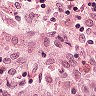
Metastatic tissue present: no